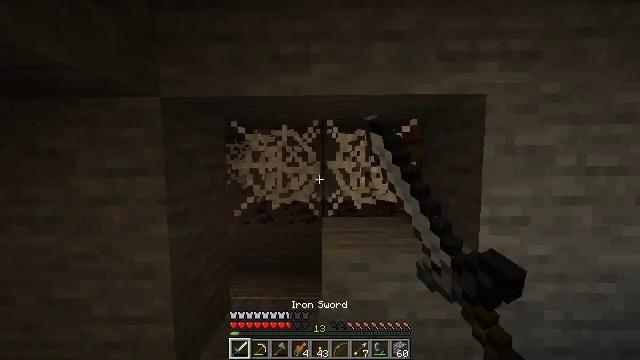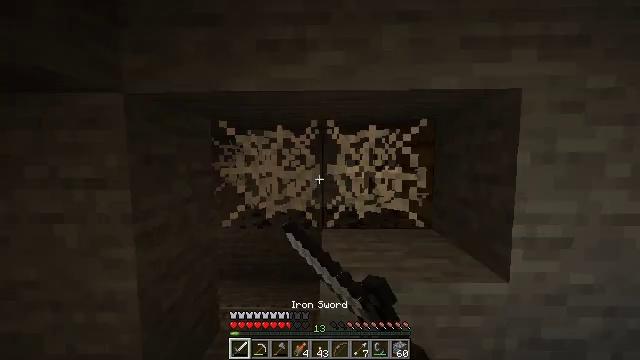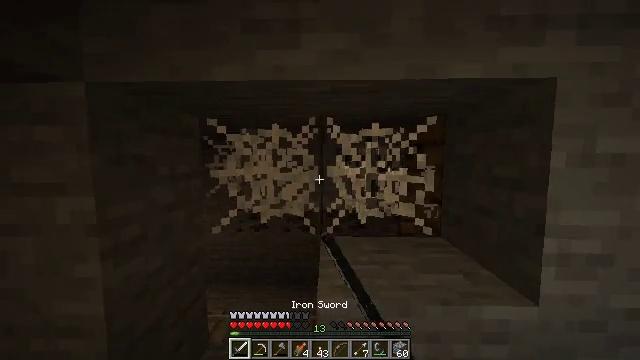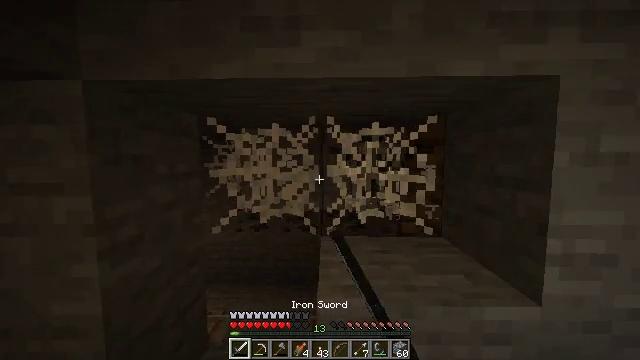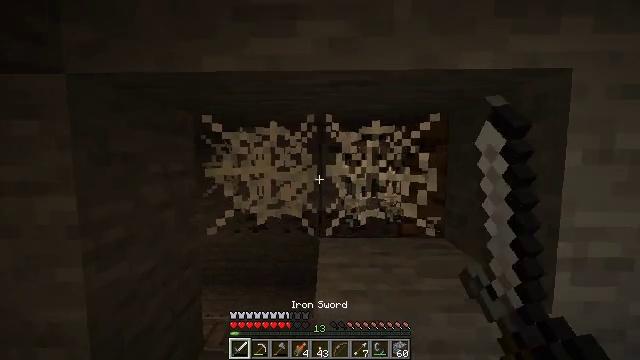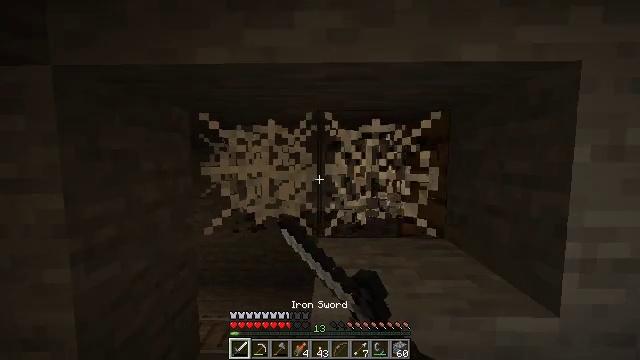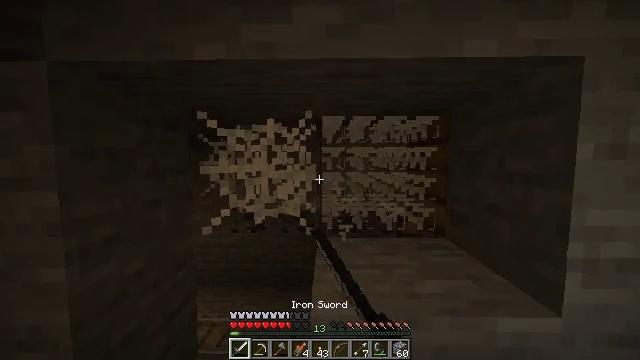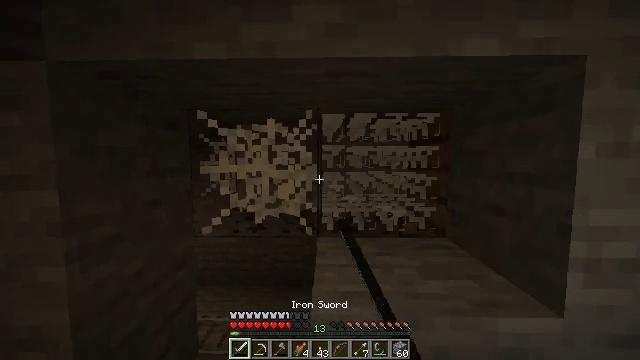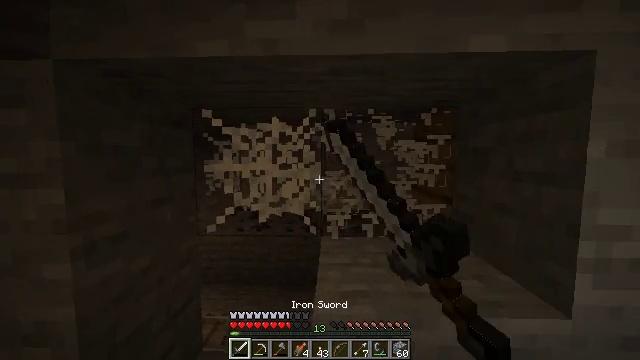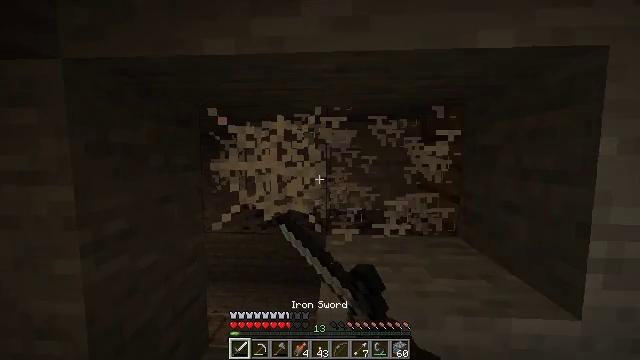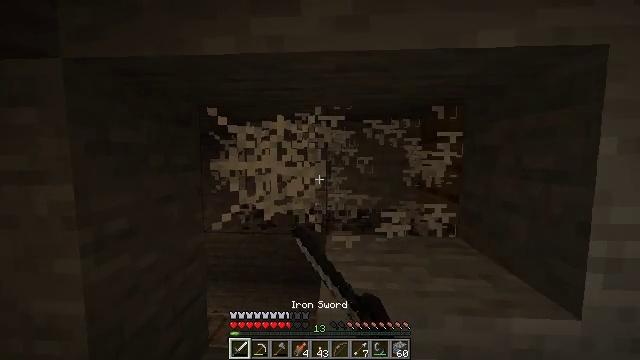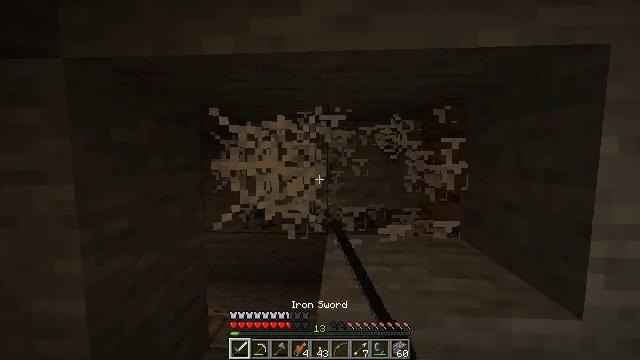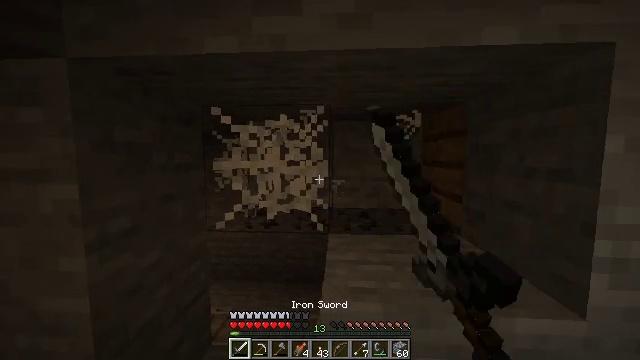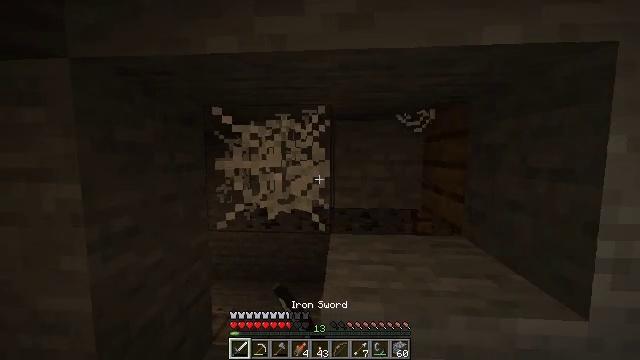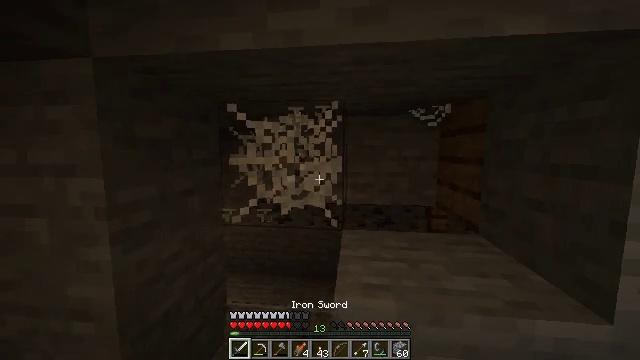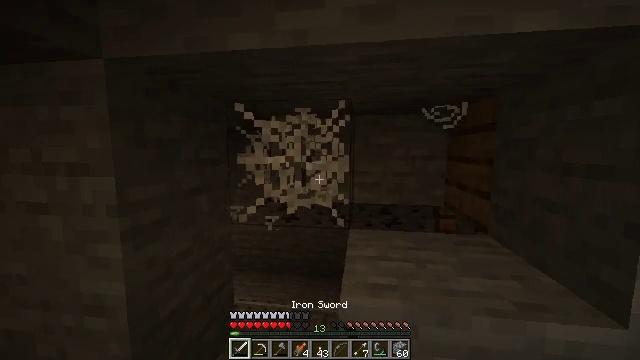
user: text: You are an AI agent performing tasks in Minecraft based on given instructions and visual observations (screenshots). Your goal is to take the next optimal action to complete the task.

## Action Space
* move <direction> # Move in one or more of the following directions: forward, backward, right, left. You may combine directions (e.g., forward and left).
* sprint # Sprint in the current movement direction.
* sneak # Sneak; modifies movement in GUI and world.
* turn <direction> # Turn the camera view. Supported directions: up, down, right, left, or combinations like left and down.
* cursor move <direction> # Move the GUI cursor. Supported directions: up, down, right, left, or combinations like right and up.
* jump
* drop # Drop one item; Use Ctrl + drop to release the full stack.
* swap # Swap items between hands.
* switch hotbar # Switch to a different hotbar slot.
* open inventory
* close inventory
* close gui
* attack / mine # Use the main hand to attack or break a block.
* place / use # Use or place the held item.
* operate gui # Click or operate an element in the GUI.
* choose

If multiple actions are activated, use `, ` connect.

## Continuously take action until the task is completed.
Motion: motion action
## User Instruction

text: Remove the cobweb to avoid getting stuck.
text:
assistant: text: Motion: move forward, attack / mine
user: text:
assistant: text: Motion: attack / mine
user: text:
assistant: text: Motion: attack / mine
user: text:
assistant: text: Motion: attack / mine
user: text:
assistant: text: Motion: attack / mine
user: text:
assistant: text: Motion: attack / mine
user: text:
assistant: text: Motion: attack / mine
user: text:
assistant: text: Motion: attack / mine
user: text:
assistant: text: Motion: turn left, attack / mine
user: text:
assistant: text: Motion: attack / mine
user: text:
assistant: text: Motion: attack / mine
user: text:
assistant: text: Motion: attack / mine
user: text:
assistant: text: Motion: attack / mine
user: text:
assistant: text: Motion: turn left, attack / mine
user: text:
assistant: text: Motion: turn left, attack / mine
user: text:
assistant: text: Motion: attack / mine
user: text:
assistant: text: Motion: attack / mine
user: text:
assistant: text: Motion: attack / mine
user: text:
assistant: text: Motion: attack / mine
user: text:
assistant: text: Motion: attack / mine
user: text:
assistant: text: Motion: attack / mine
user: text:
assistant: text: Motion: attack / mine
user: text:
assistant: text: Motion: attack / mine
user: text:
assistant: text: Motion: attack / mine
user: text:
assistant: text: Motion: attack / mine
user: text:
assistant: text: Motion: attack / mine
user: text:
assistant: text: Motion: turn down
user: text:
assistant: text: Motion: no_op
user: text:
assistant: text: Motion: turn left and down
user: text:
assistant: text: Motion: turn left and down